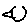
Label: bird